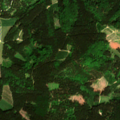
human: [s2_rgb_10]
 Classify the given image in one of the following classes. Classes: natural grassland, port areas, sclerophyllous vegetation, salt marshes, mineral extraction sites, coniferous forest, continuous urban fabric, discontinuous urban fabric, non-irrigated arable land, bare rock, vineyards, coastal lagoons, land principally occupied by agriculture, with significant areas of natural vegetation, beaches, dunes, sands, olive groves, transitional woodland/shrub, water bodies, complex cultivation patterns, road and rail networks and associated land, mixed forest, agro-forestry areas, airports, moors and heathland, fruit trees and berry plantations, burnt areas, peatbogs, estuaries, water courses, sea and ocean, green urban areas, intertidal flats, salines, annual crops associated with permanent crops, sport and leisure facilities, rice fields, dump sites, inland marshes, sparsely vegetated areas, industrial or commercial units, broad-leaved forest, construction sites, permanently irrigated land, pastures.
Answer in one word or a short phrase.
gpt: complex cultivation patterns, land principally occupied by agriculture, with significant areas of natural vegetation, coniferous forest